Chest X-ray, AP view. Patient: 45 years old, sex M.
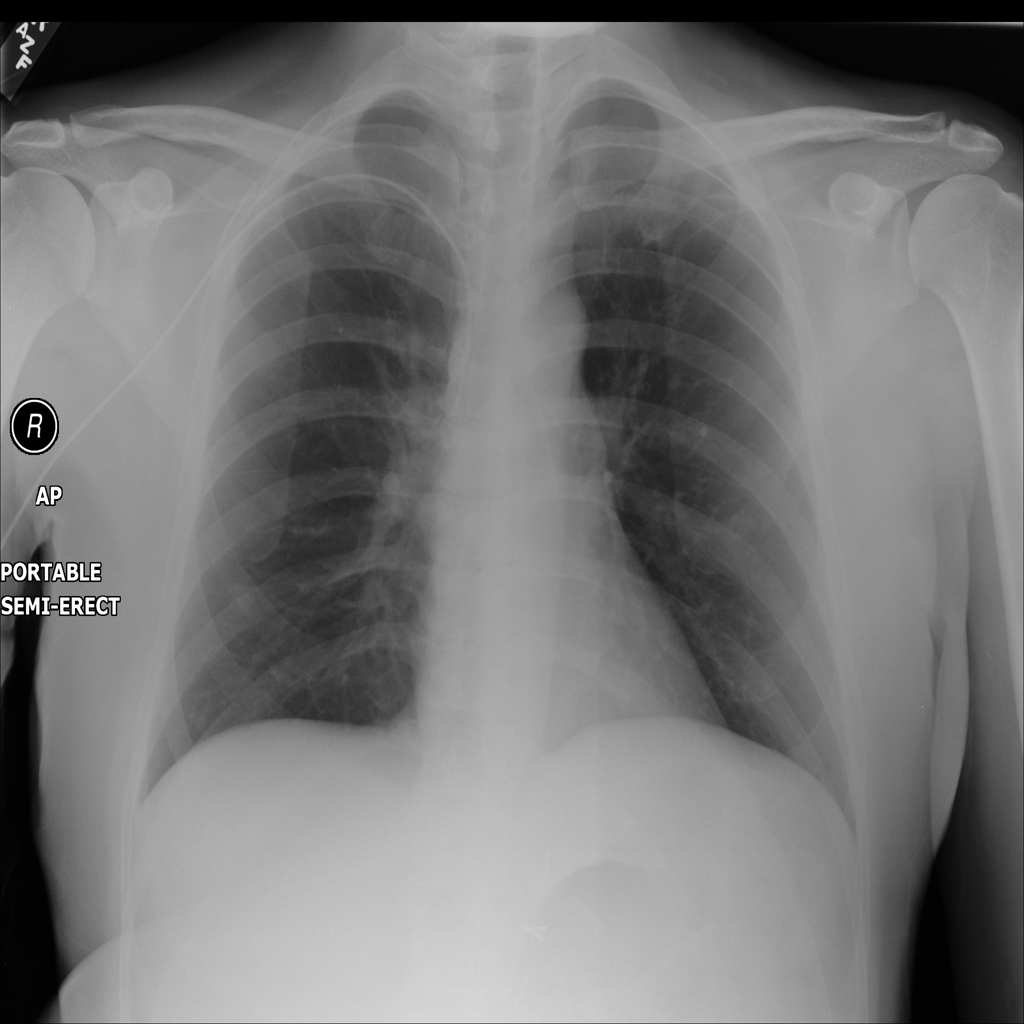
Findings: No Finding